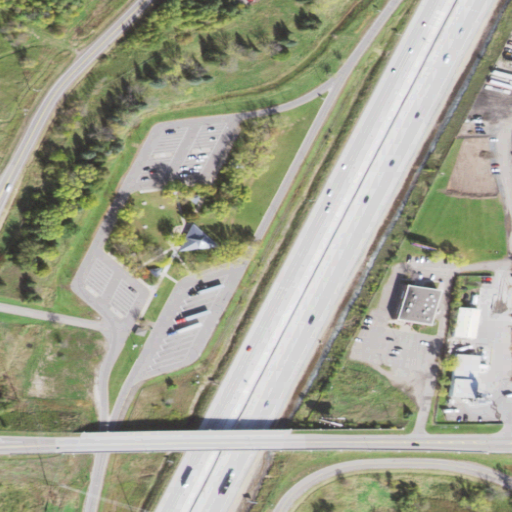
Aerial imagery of levee in Minnesota named Forest Lake South Bound Rest Area containing medium intensity development, low intensity development, high intensity development, open development, herbaceous wetlands, and pasture